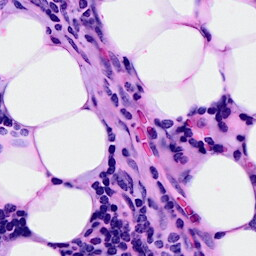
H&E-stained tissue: Breast